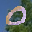
Label: 0